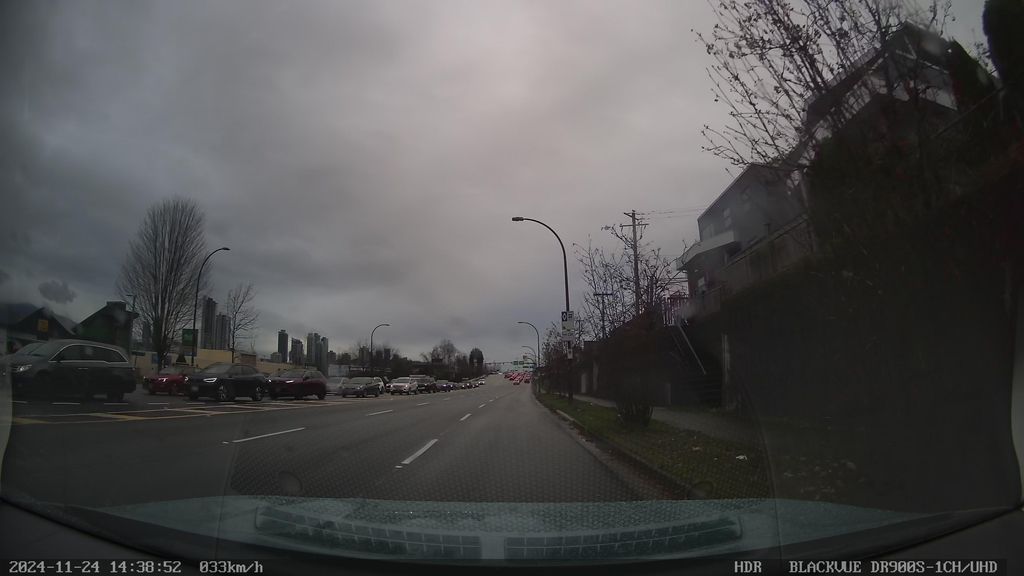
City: vancouver